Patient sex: F
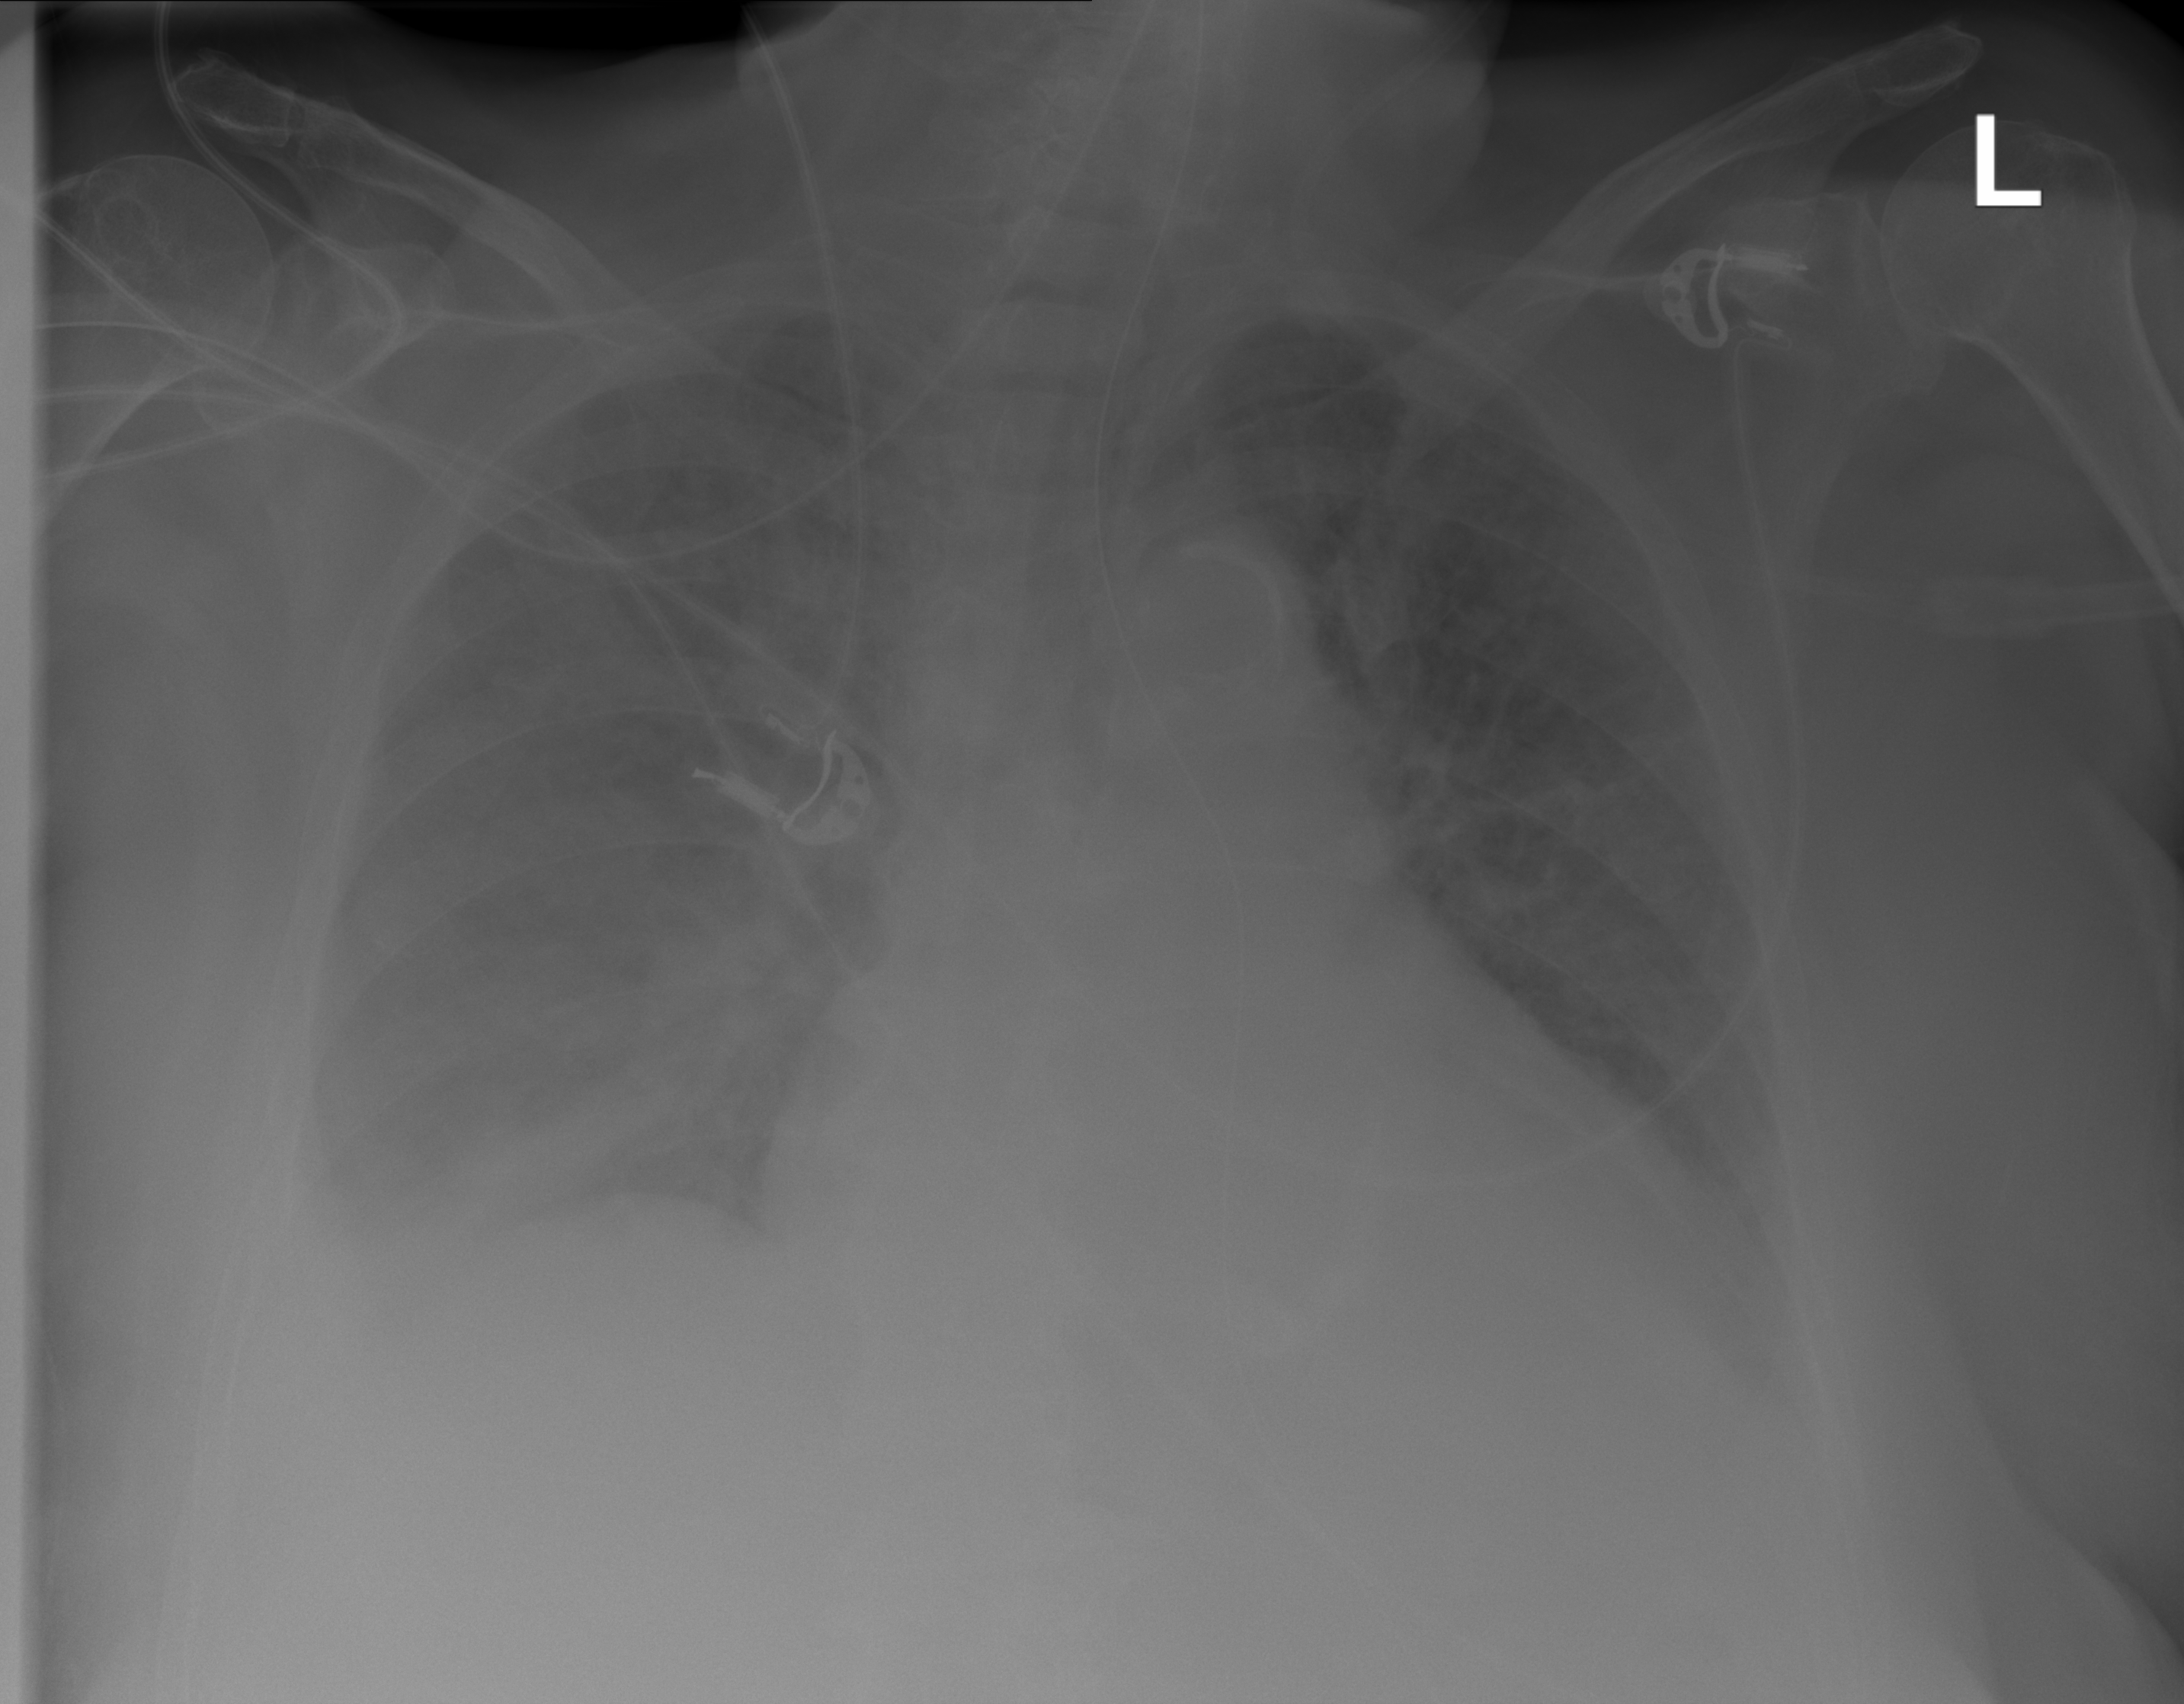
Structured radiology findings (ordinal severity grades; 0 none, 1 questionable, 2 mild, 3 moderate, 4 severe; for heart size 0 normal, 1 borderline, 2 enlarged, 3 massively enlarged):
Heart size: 2
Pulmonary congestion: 2
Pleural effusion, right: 3
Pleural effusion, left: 2
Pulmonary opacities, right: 1
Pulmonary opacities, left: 0
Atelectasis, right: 2
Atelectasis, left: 2